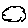
Label: cloud